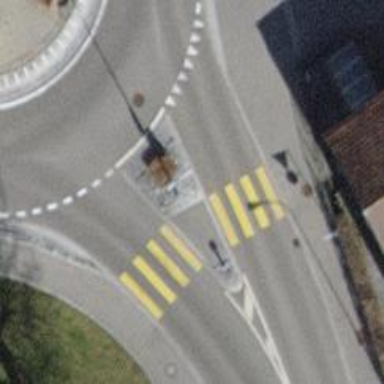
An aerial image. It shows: Uncontrolled road crossing.